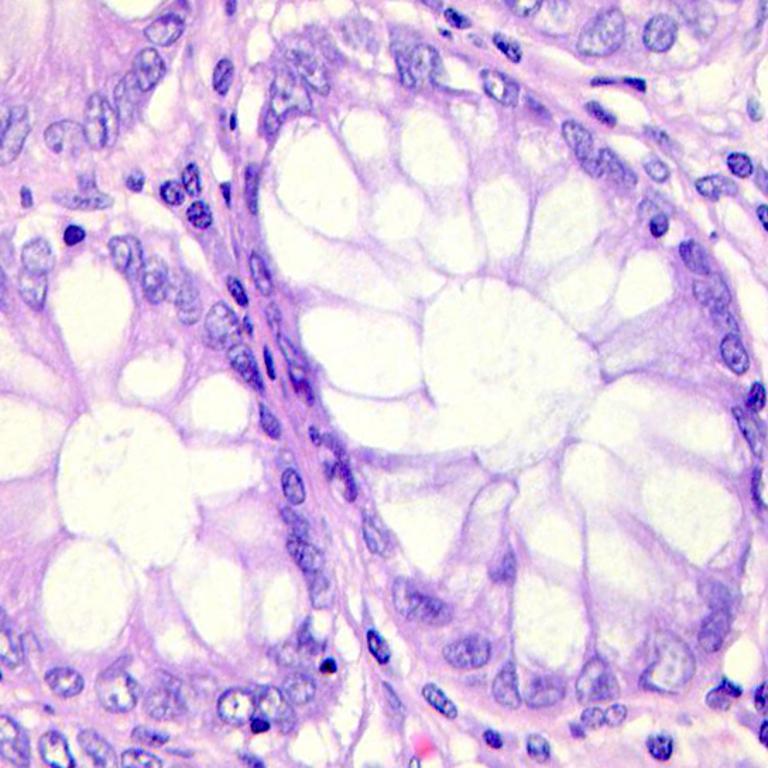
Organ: colon
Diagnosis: benign